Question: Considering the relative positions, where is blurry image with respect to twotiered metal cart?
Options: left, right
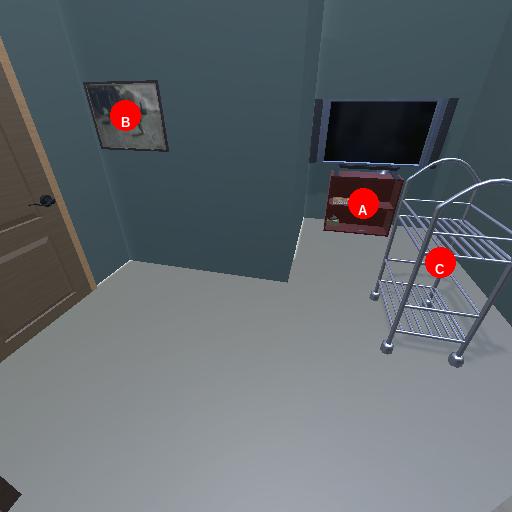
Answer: left